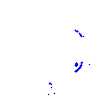
Particle: electron